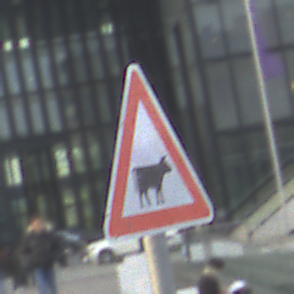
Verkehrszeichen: ViehtriebLinks
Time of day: SunriseSunset
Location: Outdoor (Urban)
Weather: PartlyCloudy
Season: NotSpecified
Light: Natural